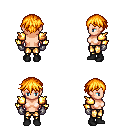
a pixel art fantasy rpg character, female body template, human, light skin, gold arm armor, gold greaves, light blonde short bangs hairstyle, metal gloves, black shoes, four views (front, back, left, right), 2x2 character sprite sheet, small pixel art, hard edges, no anti-aliasing